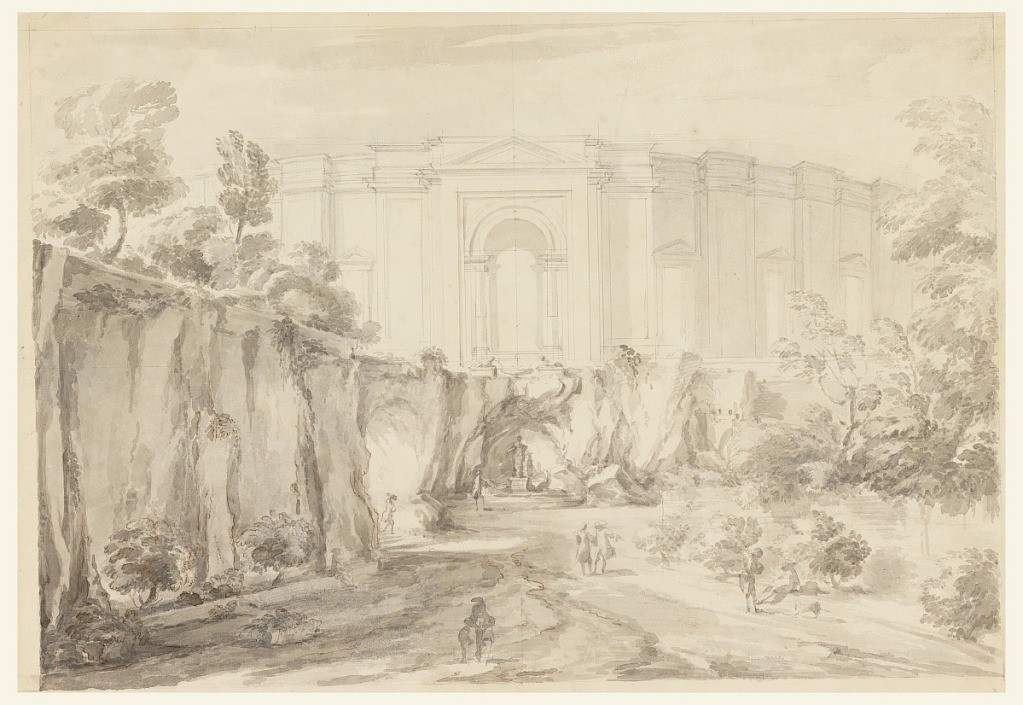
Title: Design for a Hemicycle, Villa Albani, Rome, Italy
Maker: Carlo Marchionni, Italian, 1702–1786
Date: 1753–63
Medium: Pen and brown, gray ink, brush and gray wash, graphite, on cream laid paper
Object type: Drawing
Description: Rocky landscape in front of building. Elevation of a one-story circular building decorated with pilasters, windows, and a central doorway which contains a fountain with two sphinxes. On lower level below fountain, a grotto with a standing female deity. Throughout the foreground, groups of men conversing. Cliff at left and center; building is in center of drawing behind cliff. Trees at right. Graphite borderline.